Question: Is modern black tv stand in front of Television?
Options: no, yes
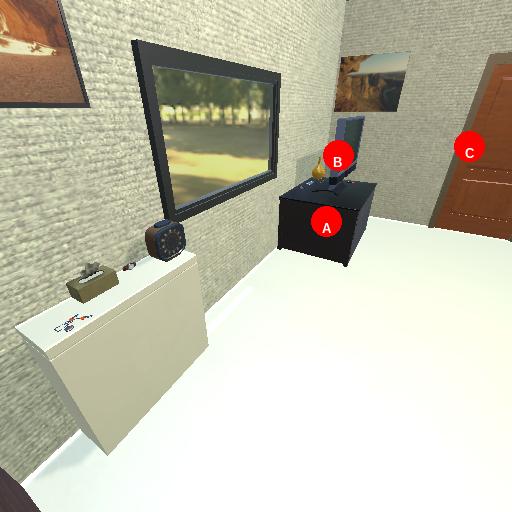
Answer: no